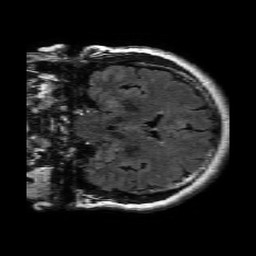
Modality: FLAIR
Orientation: coronal
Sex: female
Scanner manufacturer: philips
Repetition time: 11 s
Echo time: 0.125 s